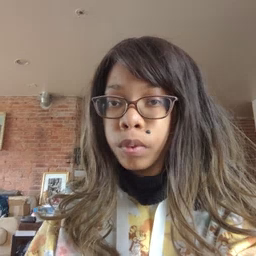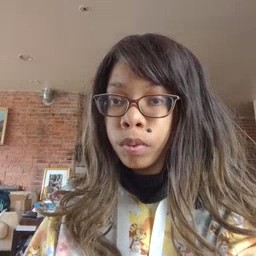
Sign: scissors